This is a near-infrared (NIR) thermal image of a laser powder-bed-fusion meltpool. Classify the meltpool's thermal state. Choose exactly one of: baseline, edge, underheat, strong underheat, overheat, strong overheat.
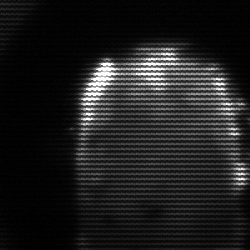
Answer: baseline